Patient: sex M, age 42
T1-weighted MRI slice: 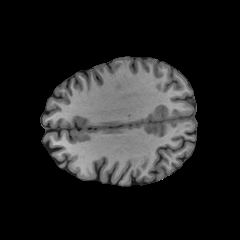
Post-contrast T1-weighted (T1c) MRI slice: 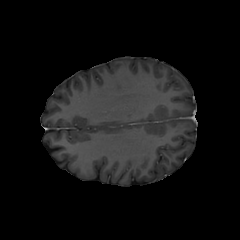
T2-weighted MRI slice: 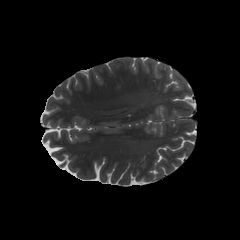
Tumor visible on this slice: no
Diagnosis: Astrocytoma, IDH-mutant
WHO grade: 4